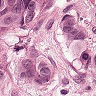
Metastatic tissue present: yes